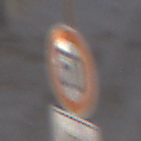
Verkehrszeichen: Geschwindigkeit50
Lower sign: HinweiseAufGefahrenDurchVerbaleAngabe8
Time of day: Midday
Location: Outdoor (Urban)
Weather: Clear
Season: NotSpecified
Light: Natural